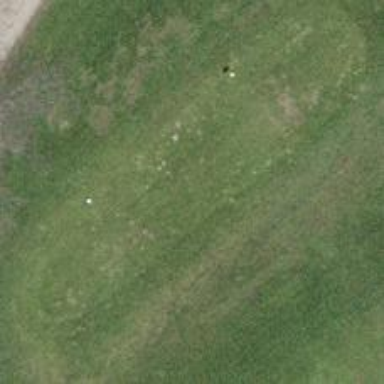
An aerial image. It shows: Grass area designated as golf tee.